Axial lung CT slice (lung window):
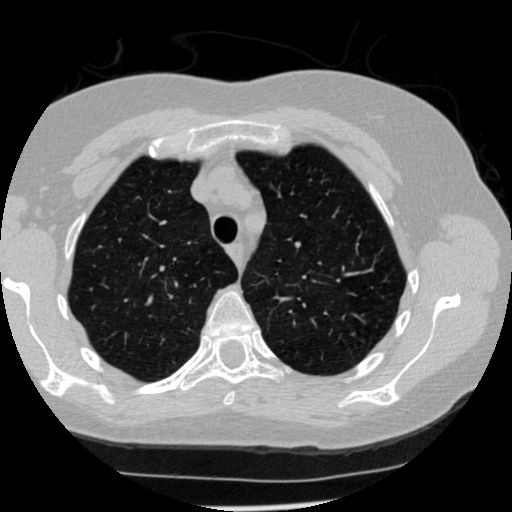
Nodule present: no